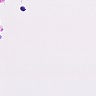
Metastatic tissue present: no